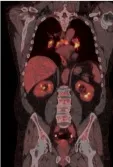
A, b, c, d, e, f, g: CT images obtained in July 2019. . (e,f, g): Corresponding PET-CT images with increased metabolic activity of the mediastinal and paratracheal lymph nodes.
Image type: radiology (pet)